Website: macys
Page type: billing-address
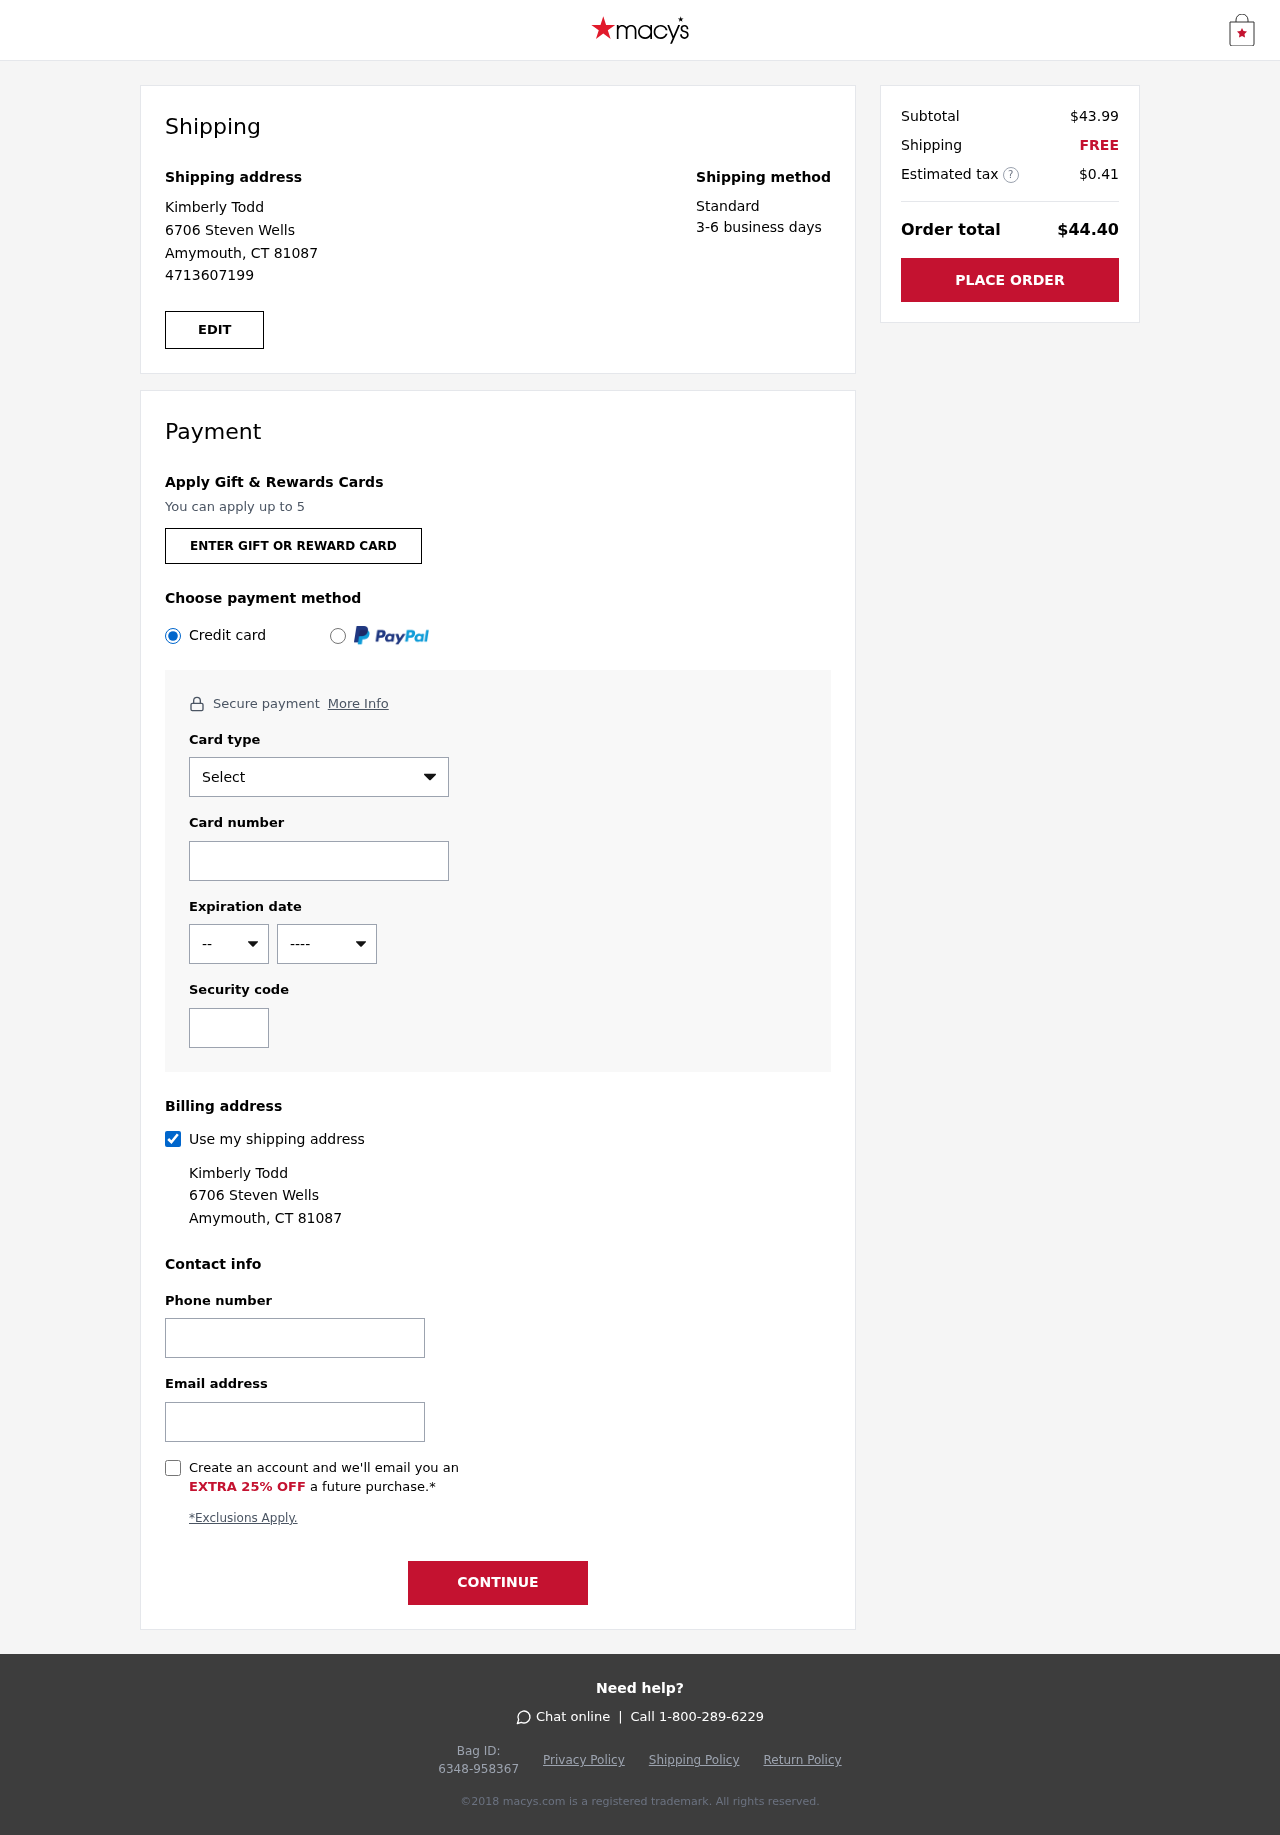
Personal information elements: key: PII_CARD_CVV
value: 833
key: PII_CARD_EXPIRY_MONTH
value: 04
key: PII_CARD_EXPIRY_YEAR
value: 29
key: PII_CARD_NUMBER
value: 2257 4521 3127 5066
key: PII_CARD_TYPE
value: Mastercard
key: PII_EMAIL
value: kimberly_todd@hotmail.com
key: PII_FULLNAME
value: Kimberly Todd
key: PII_PHONE
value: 4713607199
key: PII_STREET
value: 6706 Steven Wells
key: PII_CITY_STATE_ZIP
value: Amymouth, CT 81087
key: PII_FIRSTNAME
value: Kimberly
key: PII_LASTNAME
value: Todd
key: PII_FULLNAME2
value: Kimberly Todd
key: PII_FULLNAME3
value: Kimberly Todd
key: PII_FIRSTNAME2
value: Kimberly
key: PII_FIRSTNAME3
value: Kimberly
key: PII_LASTNAME2
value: Todd
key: PII_LASTNAME3
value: Todd
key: PII_FIRSTNAME_DERIVED
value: Kimberly
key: PII_LASTNAME_DERIVED
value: Todd
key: PII_FULLNAME_DERIVED
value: Kimberly Todd
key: PII_NAME_FULL_DERIVED
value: Kimberly Todd
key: PII_STREET2
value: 6706 Steven Wells
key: PII_PHONE2
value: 4713607199
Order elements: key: ORDER_SUBTOTAL
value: $43.99
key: ORDER_SHIPPING_COST
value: FREE
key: ORDER_TAX
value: $0.41
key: ORDER_TOTAL
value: $44.40